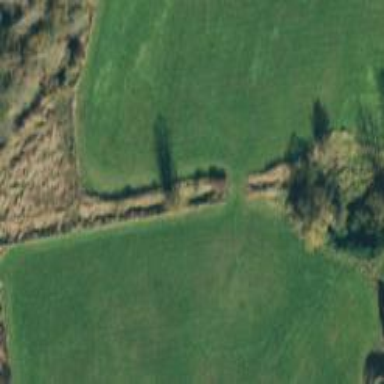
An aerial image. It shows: Culvert tunnel.